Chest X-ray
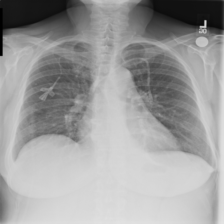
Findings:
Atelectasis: positive
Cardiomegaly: negative
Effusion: negative
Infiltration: negative
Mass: negative
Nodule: negative
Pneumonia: negative
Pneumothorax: negative
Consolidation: negative
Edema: negative
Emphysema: negative
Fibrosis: negative
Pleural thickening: negative
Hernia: negative